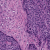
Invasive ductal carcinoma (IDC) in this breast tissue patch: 1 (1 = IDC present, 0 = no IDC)